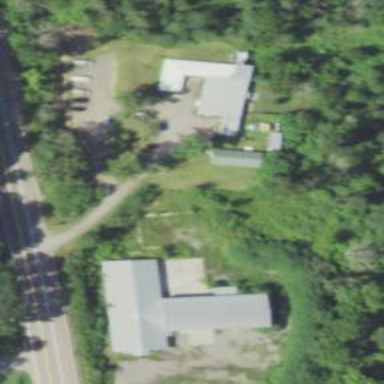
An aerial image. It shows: Animal shelter housed in building.